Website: lowes
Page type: stored-credit-cards
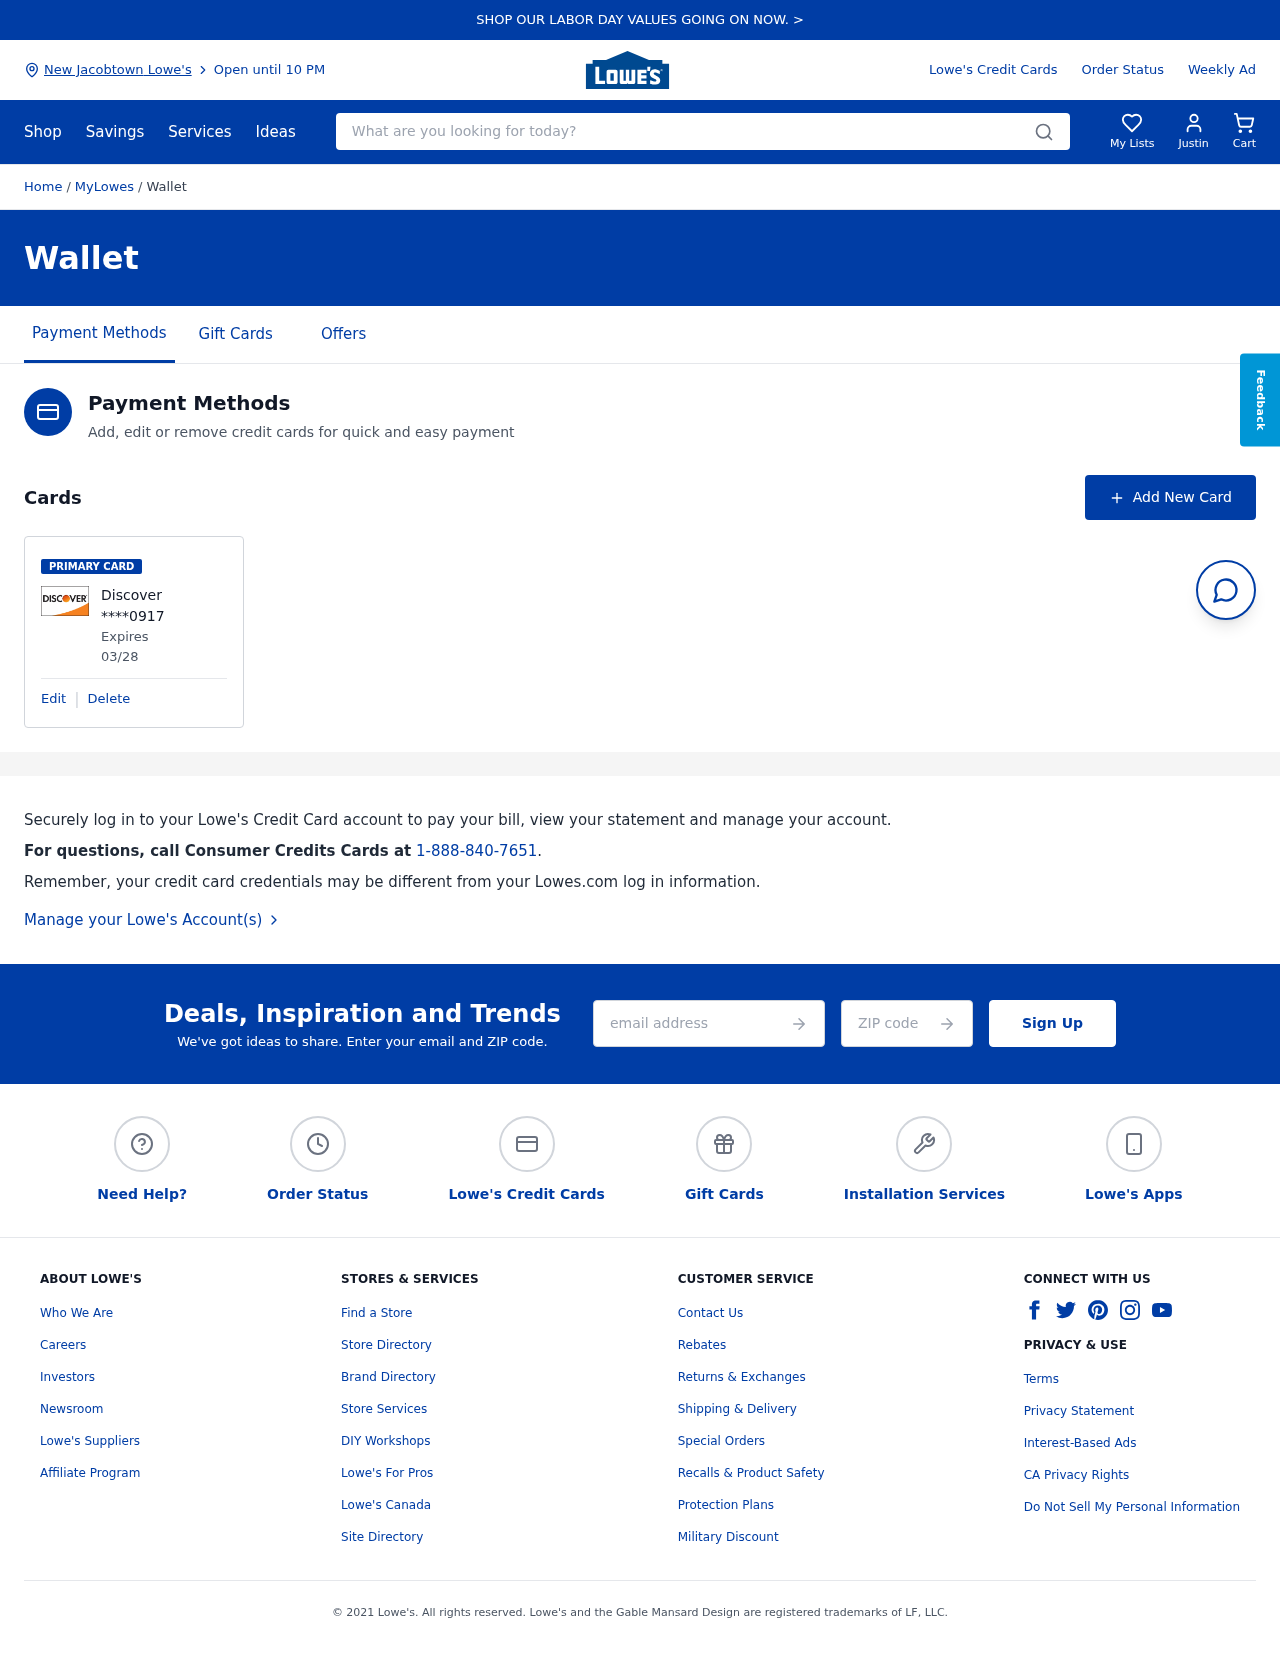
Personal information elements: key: PII_CARD_EXPIRY
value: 03/28
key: PII_CARD_LAST4
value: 0917
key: PII_CARD_TYPE
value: Discover
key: PII_CITY
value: New Jacobtown Lowe's
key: PII_EMAIL
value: justin_frazier@hotmail.com
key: PII_FIRSTNAME
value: Justin
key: PII_POSTCODE
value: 89926
Search elements: key: HEADER_SEARCH
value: What are you looking for today?